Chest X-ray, AP view. Patient: 65 years old, sex M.
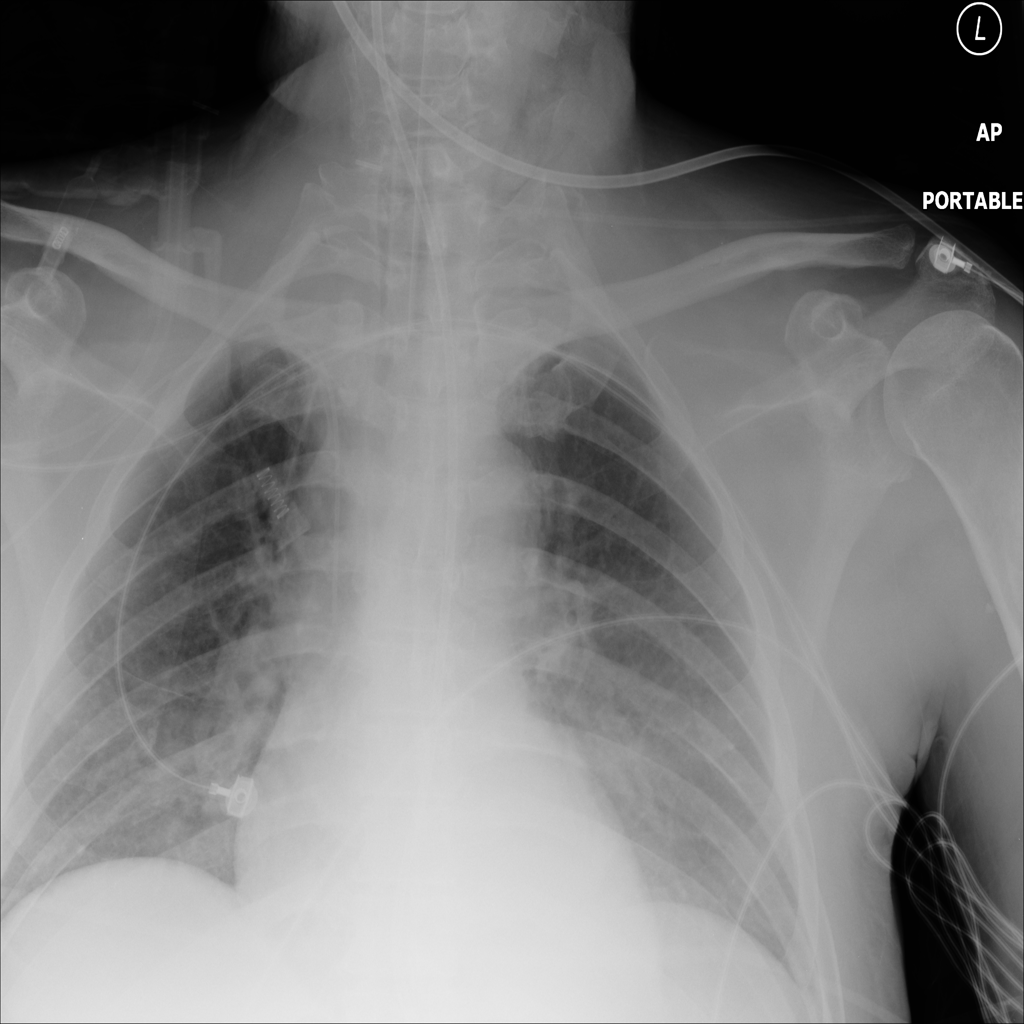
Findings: Edema